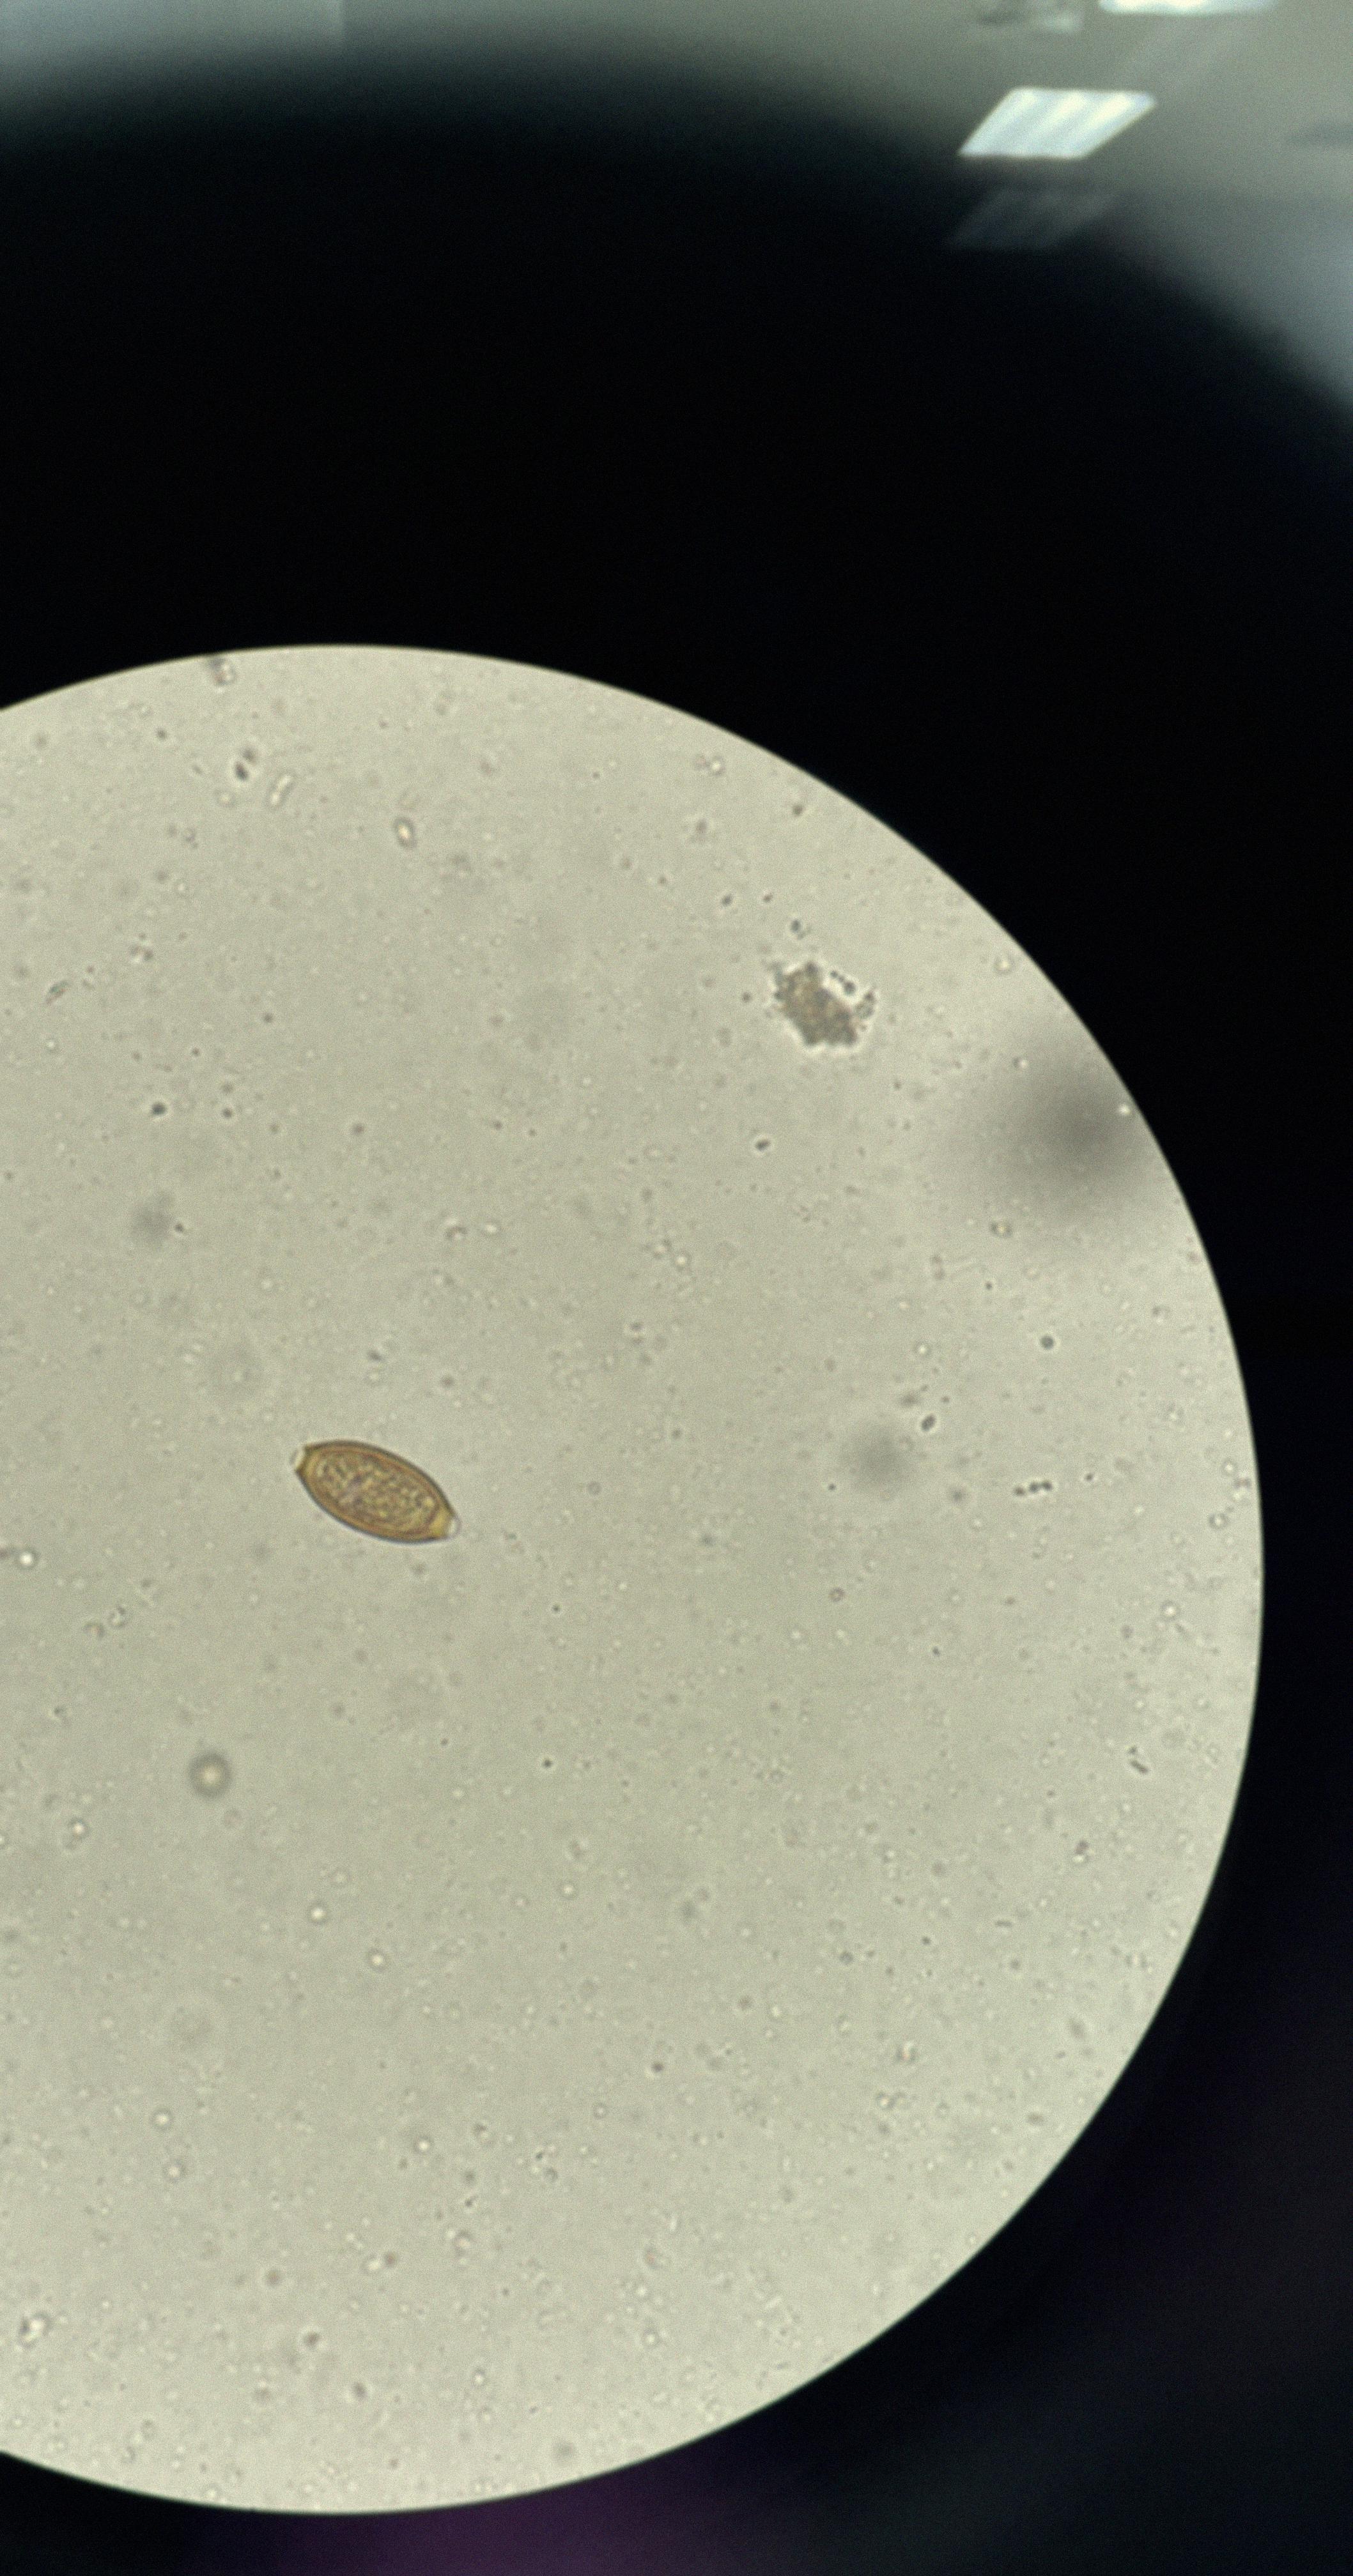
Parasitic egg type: Trichuris trichiura